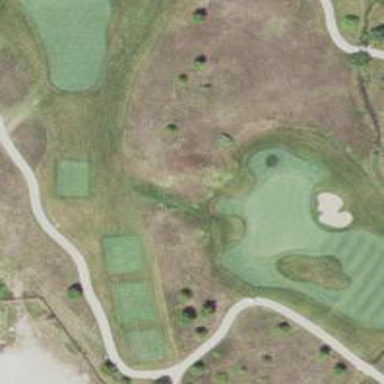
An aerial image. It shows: Rough area on grassy golf course.